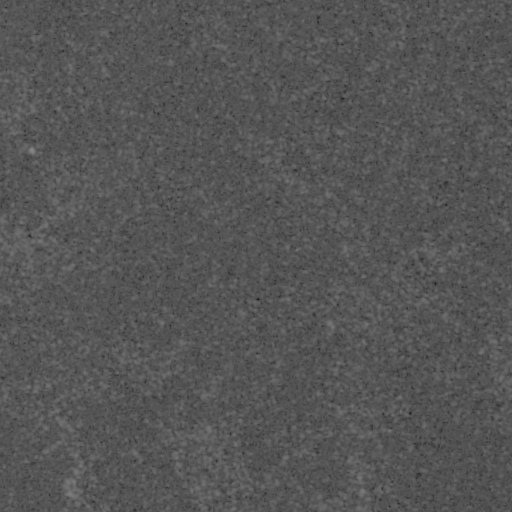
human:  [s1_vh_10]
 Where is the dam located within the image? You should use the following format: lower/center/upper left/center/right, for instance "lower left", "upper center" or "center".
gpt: The dam is located in the center left of the image.
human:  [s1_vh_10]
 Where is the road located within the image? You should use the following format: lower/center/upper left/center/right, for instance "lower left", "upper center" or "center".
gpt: There is no road in the image.

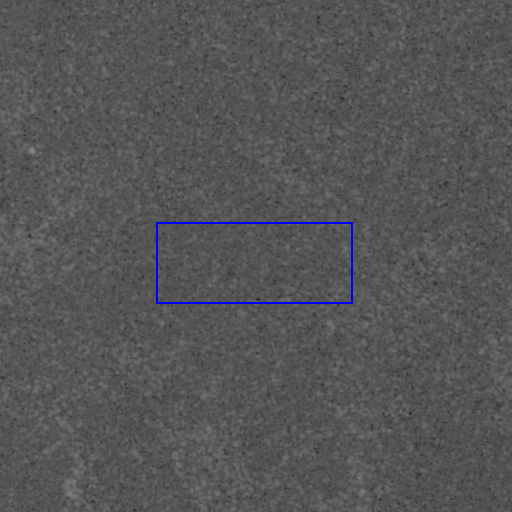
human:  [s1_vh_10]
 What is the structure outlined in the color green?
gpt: There is no green outline.
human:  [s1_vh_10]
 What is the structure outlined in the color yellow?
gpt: There is no structure outlined in yellow.